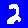
Digit: 2